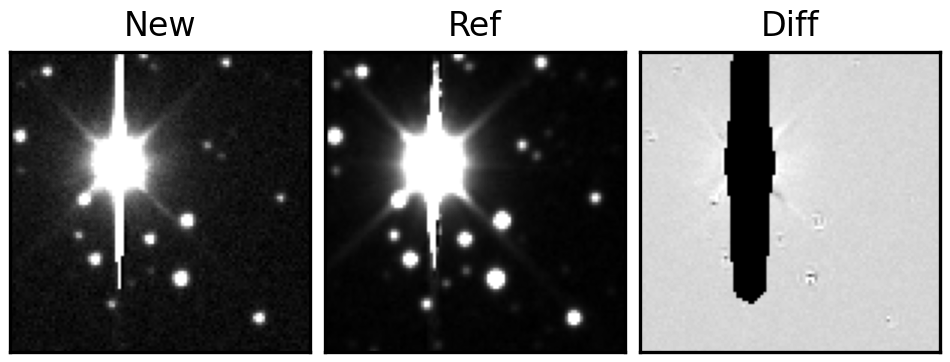
Label: bogus